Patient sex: M
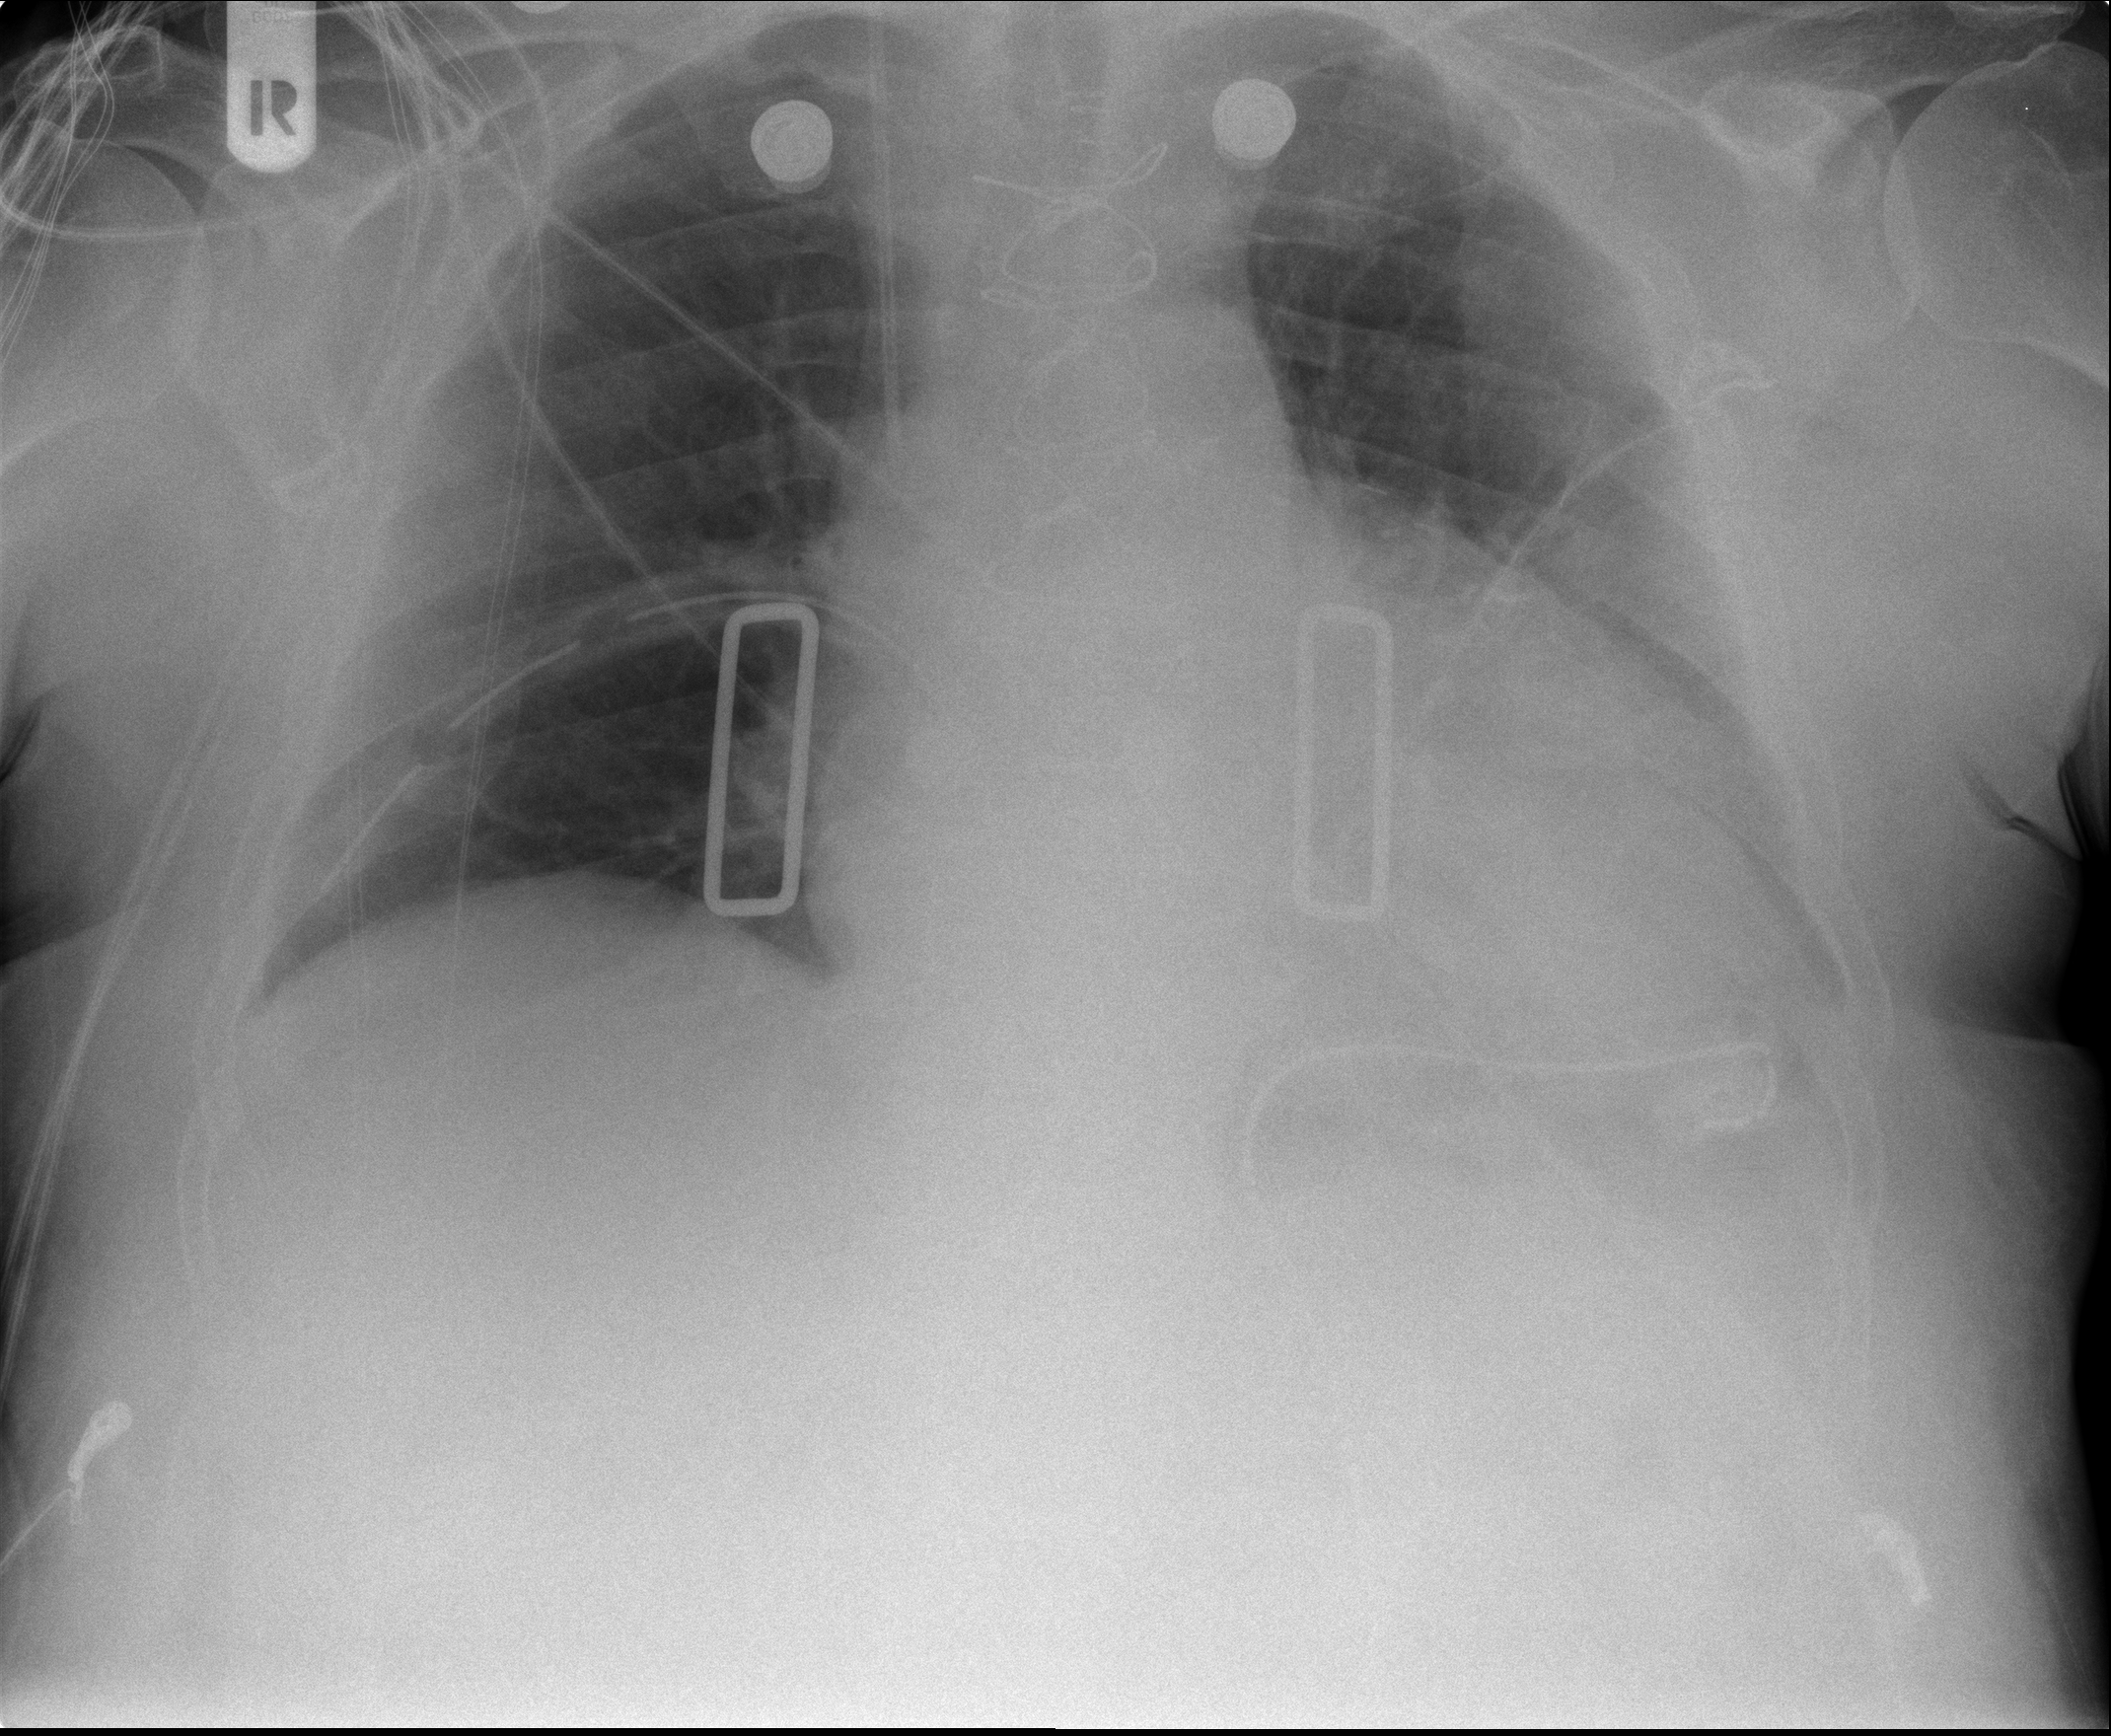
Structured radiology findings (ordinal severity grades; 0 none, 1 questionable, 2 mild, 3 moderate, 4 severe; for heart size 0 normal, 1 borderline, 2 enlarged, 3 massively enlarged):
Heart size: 2
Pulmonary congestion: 0
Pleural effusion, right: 0
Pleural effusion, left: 2
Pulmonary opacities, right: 0
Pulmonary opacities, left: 0
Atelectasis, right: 0
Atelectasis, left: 2